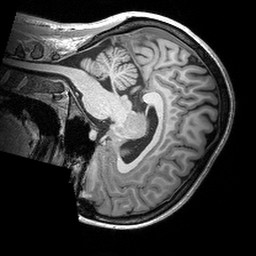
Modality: T1w
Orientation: sagittal
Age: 23
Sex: female
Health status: healthy
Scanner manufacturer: siemens
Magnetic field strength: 3 T
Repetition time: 2.53 s
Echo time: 0.00288 s